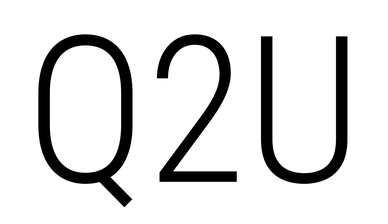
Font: Roboto_Condensed_Light